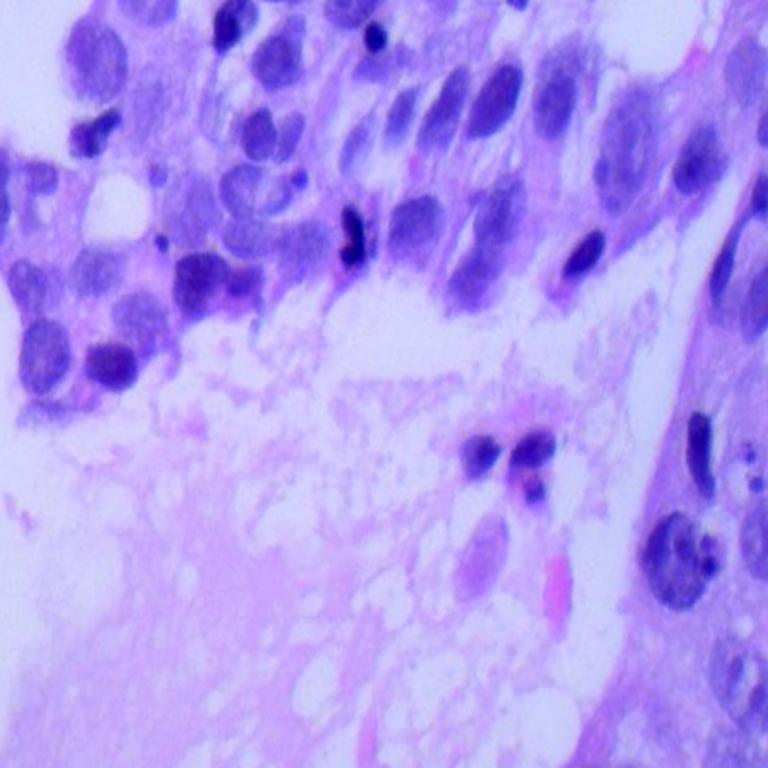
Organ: lung
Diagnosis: adenocarcinomas